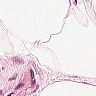
Metastatic tissue present: no